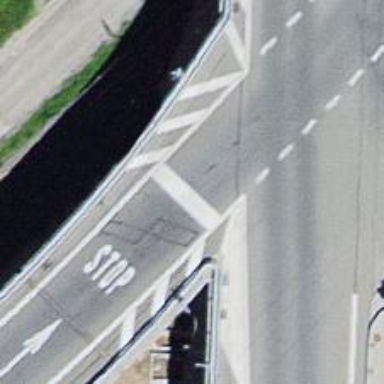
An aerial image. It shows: Road with traffic signals.